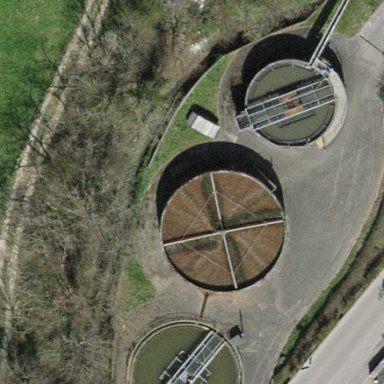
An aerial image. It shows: Body of wastewater.